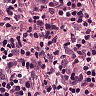
Metastatic tissue present: yes